Field crop: maize
Growth stage: 2
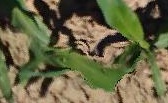
Species: maize